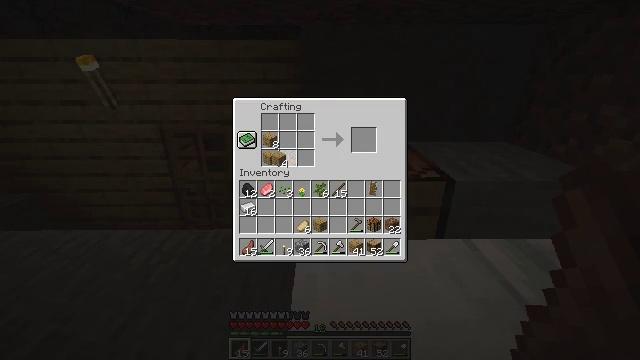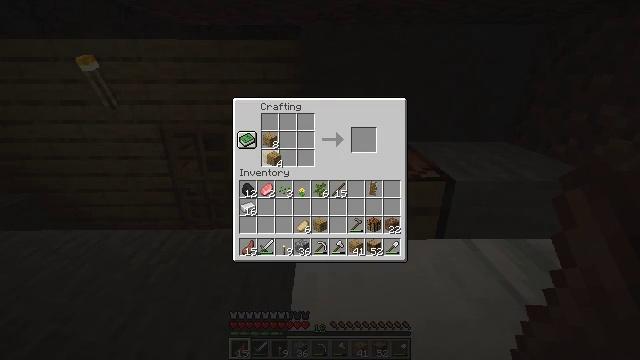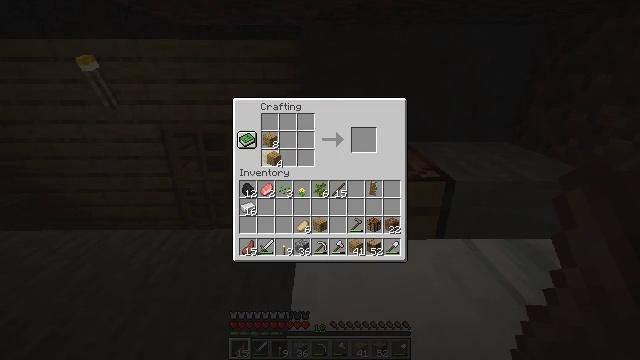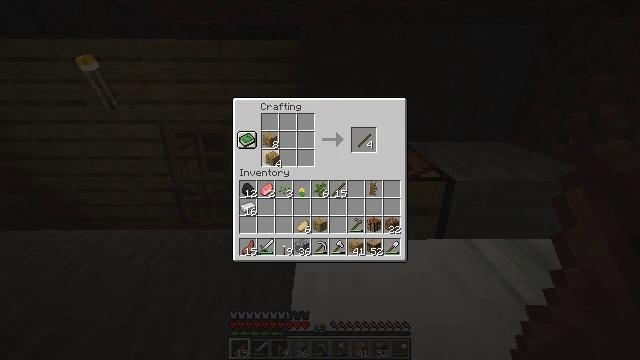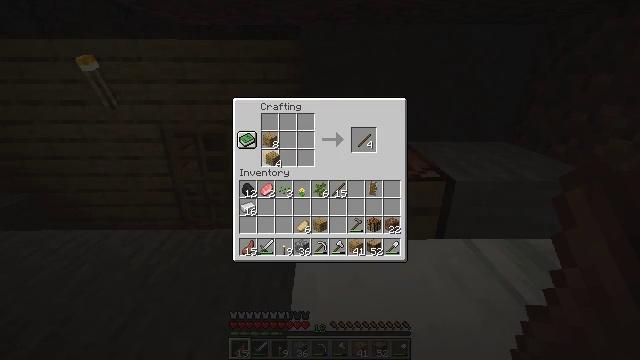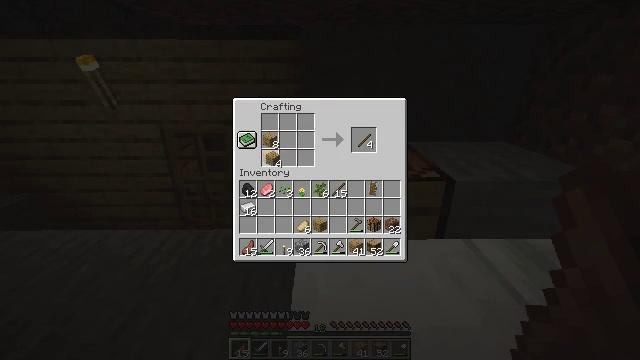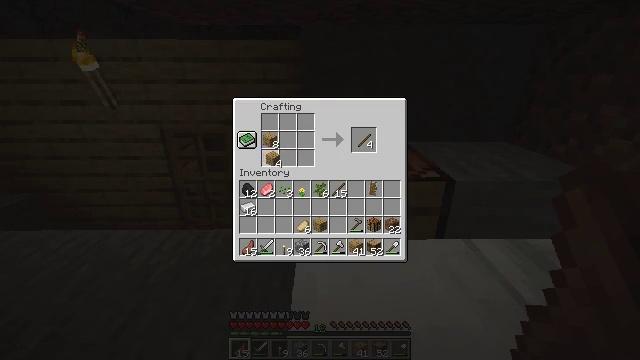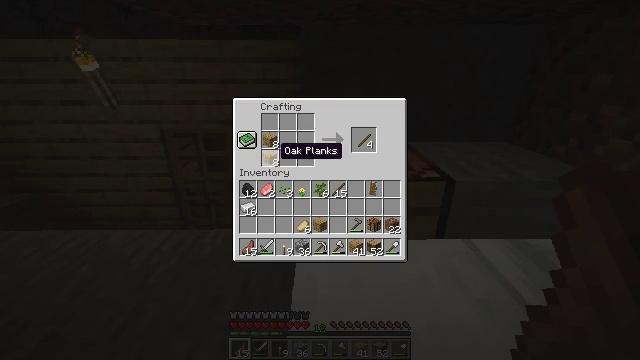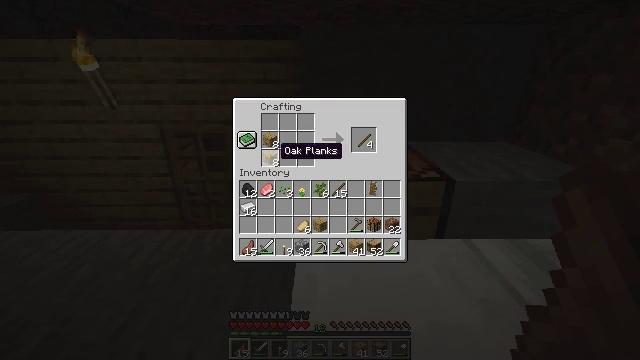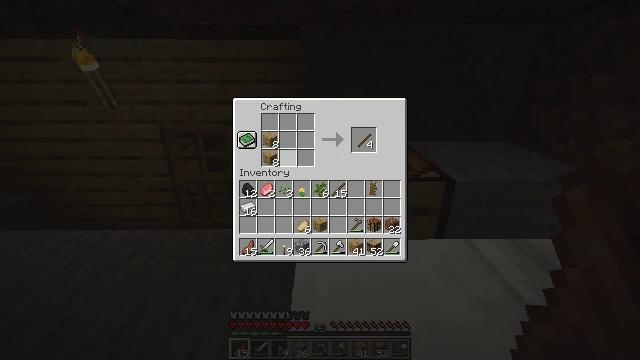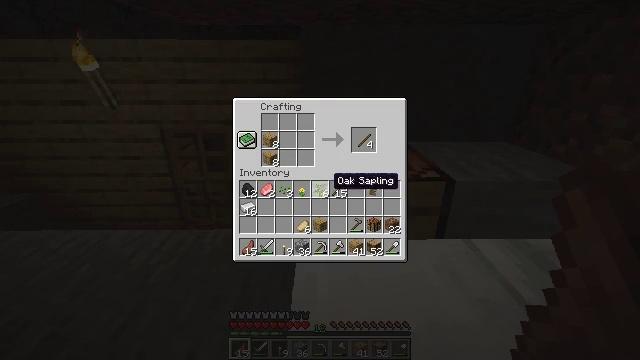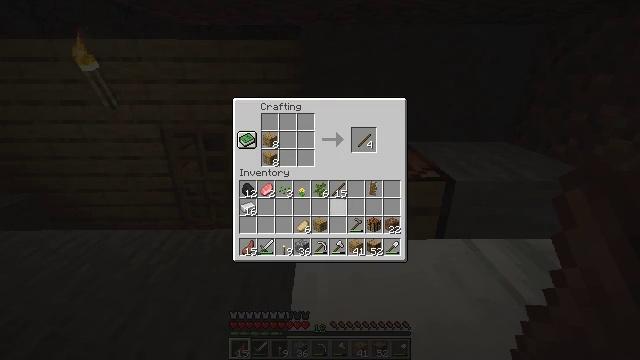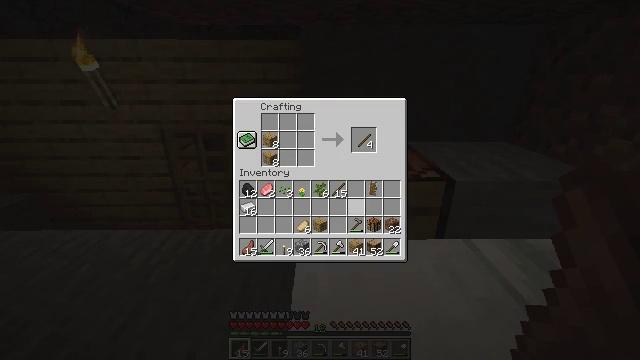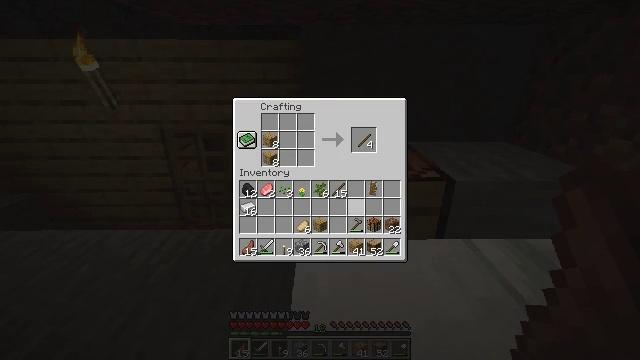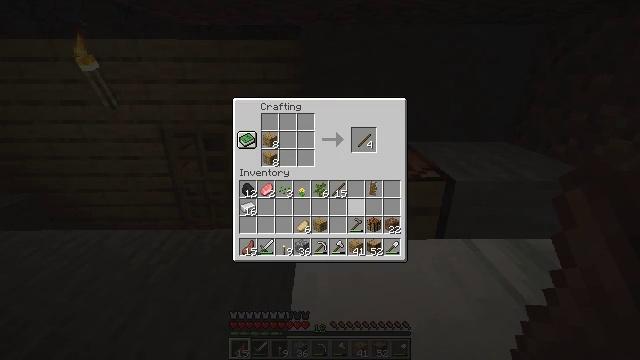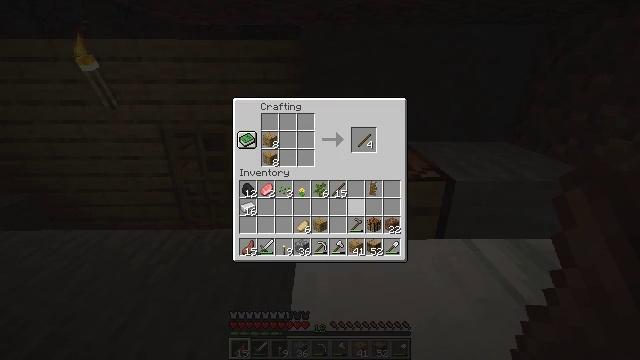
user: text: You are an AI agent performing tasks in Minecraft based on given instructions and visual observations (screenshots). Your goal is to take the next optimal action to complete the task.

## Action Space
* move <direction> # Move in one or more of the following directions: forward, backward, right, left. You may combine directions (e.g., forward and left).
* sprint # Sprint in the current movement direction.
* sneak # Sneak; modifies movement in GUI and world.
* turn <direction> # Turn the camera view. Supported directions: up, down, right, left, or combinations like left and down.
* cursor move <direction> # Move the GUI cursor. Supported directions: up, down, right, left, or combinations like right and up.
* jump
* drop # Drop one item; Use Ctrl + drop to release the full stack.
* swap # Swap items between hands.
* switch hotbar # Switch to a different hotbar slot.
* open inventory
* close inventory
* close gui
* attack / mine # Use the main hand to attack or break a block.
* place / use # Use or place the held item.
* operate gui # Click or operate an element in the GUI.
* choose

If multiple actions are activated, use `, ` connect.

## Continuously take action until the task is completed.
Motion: motion action
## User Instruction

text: Use oak materials and sticks to make an oak fence.
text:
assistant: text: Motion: no_op
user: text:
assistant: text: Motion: no_op
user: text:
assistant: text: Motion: no_op
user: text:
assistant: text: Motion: operate gui
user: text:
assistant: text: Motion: operate gui
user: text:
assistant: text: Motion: operate gui
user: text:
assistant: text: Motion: no_op
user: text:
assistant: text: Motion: no_op
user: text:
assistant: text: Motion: cursor move right
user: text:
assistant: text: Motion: cursor move right and down
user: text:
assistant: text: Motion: cursor move right and down
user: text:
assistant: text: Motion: no_op
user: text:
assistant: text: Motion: no_op
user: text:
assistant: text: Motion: no_op
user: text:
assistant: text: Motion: no_op
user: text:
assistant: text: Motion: no_op
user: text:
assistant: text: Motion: no_op
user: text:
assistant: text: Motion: no_op
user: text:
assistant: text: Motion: no_op
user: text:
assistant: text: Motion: operate gui
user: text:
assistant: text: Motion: operate gui
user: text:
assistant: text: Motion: no_op
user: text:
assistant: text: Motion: cursor move left
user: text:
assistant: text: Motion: cursor move left and up
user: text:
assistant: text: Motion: cursor move left
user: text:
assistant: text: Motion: no_op
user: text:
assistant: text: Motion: no_op
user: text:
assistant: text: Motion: no_op
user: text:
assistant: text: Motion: no_op
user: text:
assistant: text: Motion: no_op